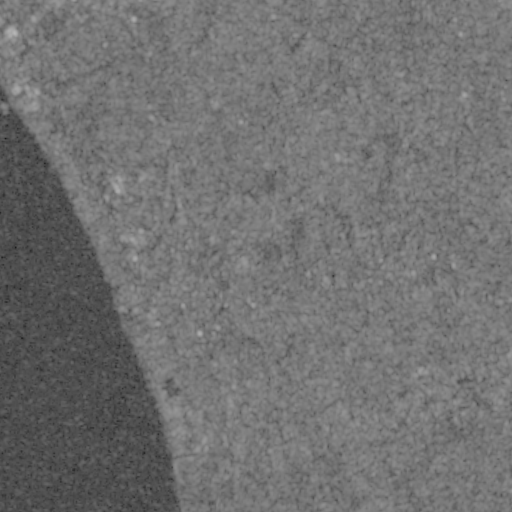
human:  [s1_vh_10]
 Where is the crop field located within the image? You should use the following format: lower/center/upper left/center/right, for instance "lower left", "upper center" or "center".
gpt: The crop field is located in the center left of the image.
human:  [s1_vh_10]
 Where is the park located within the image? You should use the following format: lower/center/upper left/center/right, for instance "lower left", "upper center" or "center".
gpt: The park is located in the center left of the image.
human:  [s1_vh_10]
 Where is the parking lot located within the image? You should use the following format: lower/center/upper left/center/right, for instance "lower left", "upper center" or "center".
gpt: The parking lot is located in the upper left of the image.
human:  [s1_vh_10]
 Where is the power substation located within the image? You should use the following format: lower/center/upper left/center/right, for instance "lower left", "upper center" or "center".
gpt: The power substation is located in the upper center of the image.
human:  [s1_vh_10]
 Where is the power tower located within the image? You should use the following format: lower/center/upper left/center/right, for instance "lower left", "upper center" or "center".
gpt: The power tower is located in the lower right of the image.
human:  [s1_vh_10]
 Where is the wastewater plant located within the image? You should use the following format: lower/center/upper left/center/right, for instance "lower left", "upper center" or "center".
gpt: The wastewater plant is located in the lower left of the image.
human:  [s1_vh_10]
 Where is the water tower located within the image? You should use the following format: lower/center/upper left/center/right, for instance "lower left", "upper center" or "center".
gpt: The water tower is located in the center right of the image.
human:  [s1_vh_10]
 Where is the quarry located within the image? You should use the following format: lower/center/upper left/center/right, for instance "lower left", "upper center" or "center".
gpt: There is no quarry in the image.

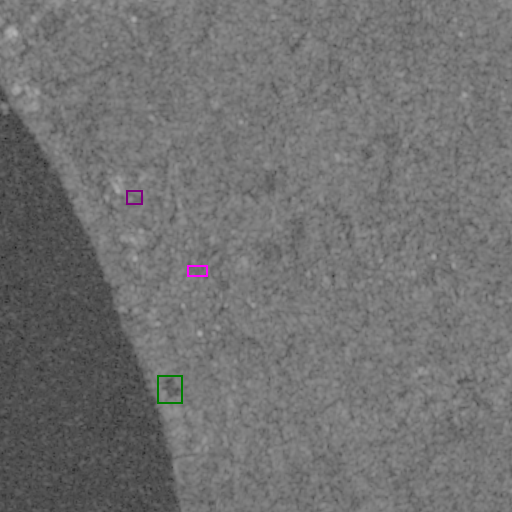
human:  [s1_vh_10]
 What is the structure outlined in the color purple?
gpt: The structure outlined in purple is a crop field.
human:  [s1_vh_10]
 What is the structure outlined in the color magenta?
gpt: The structure outlined in magenta is a park.
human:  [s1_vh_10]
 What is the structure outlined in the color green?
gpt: The structure outlined in green is a wastewater plant.
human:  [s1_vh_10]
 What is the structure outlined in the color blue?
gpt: There is no blue outline.